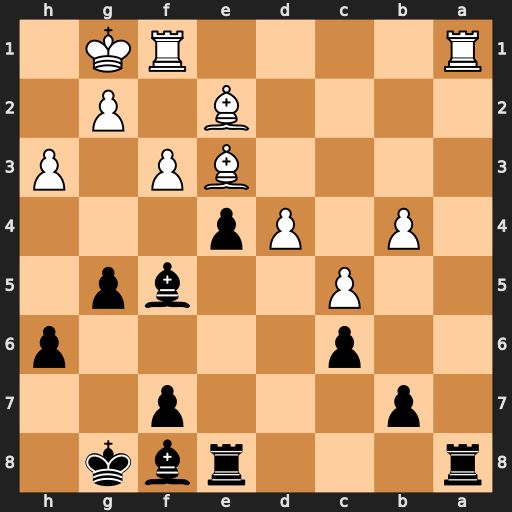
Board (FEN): r3rbk1/1p3p2/2p4p/2P2bp1/1P1Pp3/4BP1P/4B1P1/R4RK1
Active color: b
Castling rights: -
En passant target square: -
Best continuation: Rxa1 Rxa1 exf3 Bxf3 Rxe3